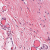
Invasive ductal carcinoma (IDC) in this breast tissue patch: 0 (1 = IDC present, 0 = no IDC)